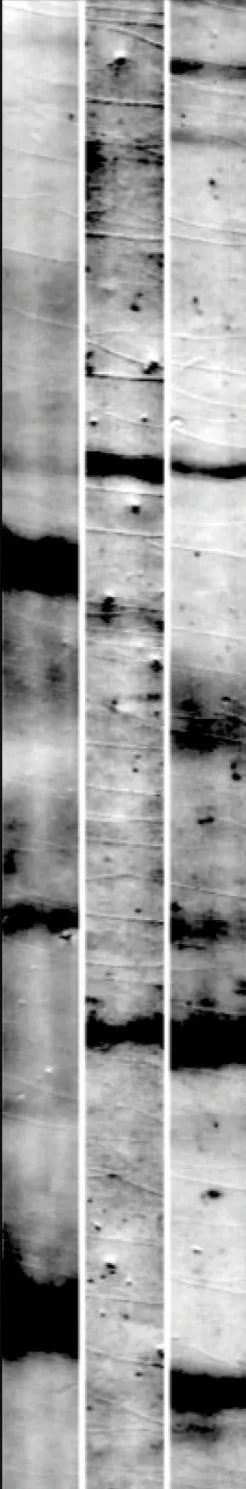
Immunoblotting analysis of normal epidermal extracts. Lane 1, bullous pemphigoid (BP) control serum, which is positive for autoantibodies against BP180 and 120kDa-BP180. Lane 2 and 3, patient serum, which is positive for IgG (lane 2) autoantibodies against 97kDa-BP180, and IgA (lane 3) autoantibodies against both 120kDa-BP180 and 97kDa-BP180.
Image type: radiology (ultrasound)